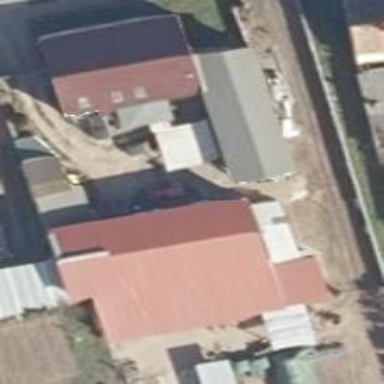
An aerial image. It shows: Barn with gabled roof made of roof tiles.